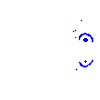
Particle: pion